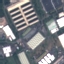
Land use / land cover: Industrial